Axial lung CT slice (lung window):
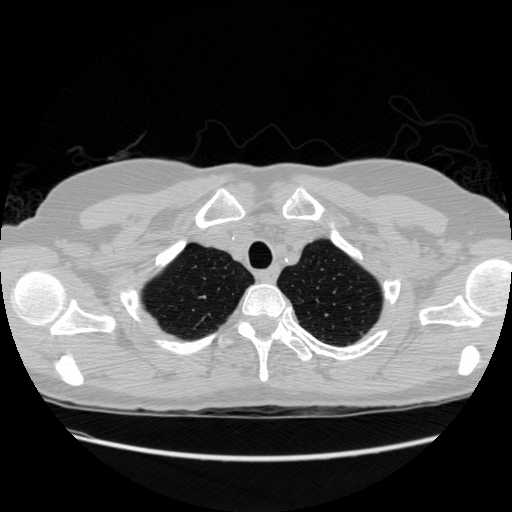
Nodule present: no